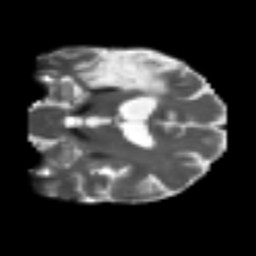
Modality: T2w
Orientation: coronal
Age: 65
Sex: male
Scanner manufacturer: siemens
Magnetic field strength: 3 T
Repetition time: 4.987 s
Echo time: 0.0792 s